Interaction volume radius: 5 \u00c5
Interaction volume height: 10 \u00c5
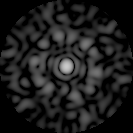
Disorder parameter: 0.8958